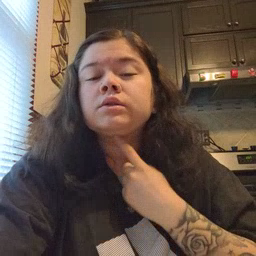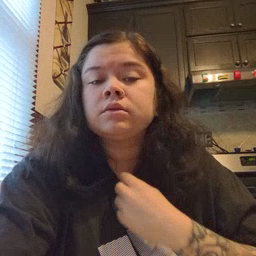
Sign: thirsty